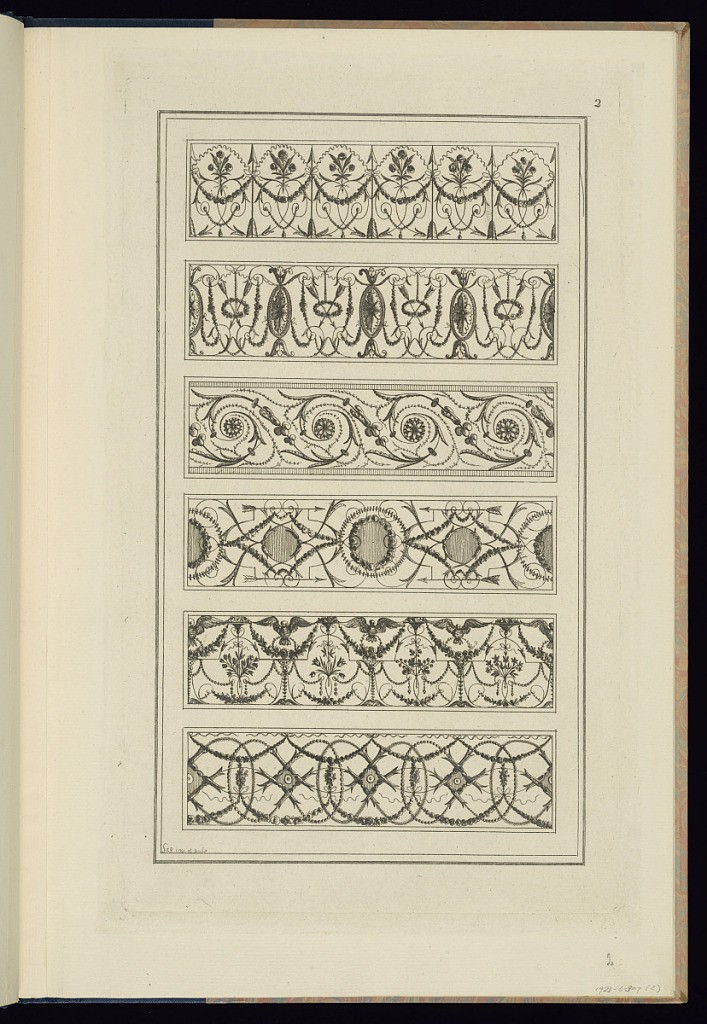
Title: Repeating Pattern Designs for Borders
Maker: Jean-Baptiste Fay, French, active 1765 – 1790s
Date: late 18th century
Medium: Etching on laid paper
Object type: Print
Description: Six horizontal designs for ornamental borders featuring arabesque motifs. The designs include repeating patterns of arrows, festoons of flowers, leaves, rosettes, fleurons, flowers, fruit, beads, ribbons, cartouches, and birds. The plate is numbered and signed.